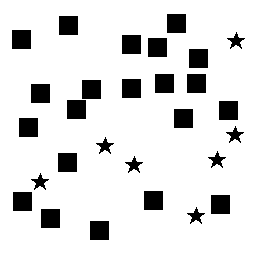
Squares: 21
Triangles: 0
Stars: 7
Total shapes: 28